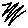
Label: zigzag